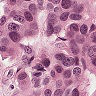
Metastatic tissue present: yes